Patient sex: M
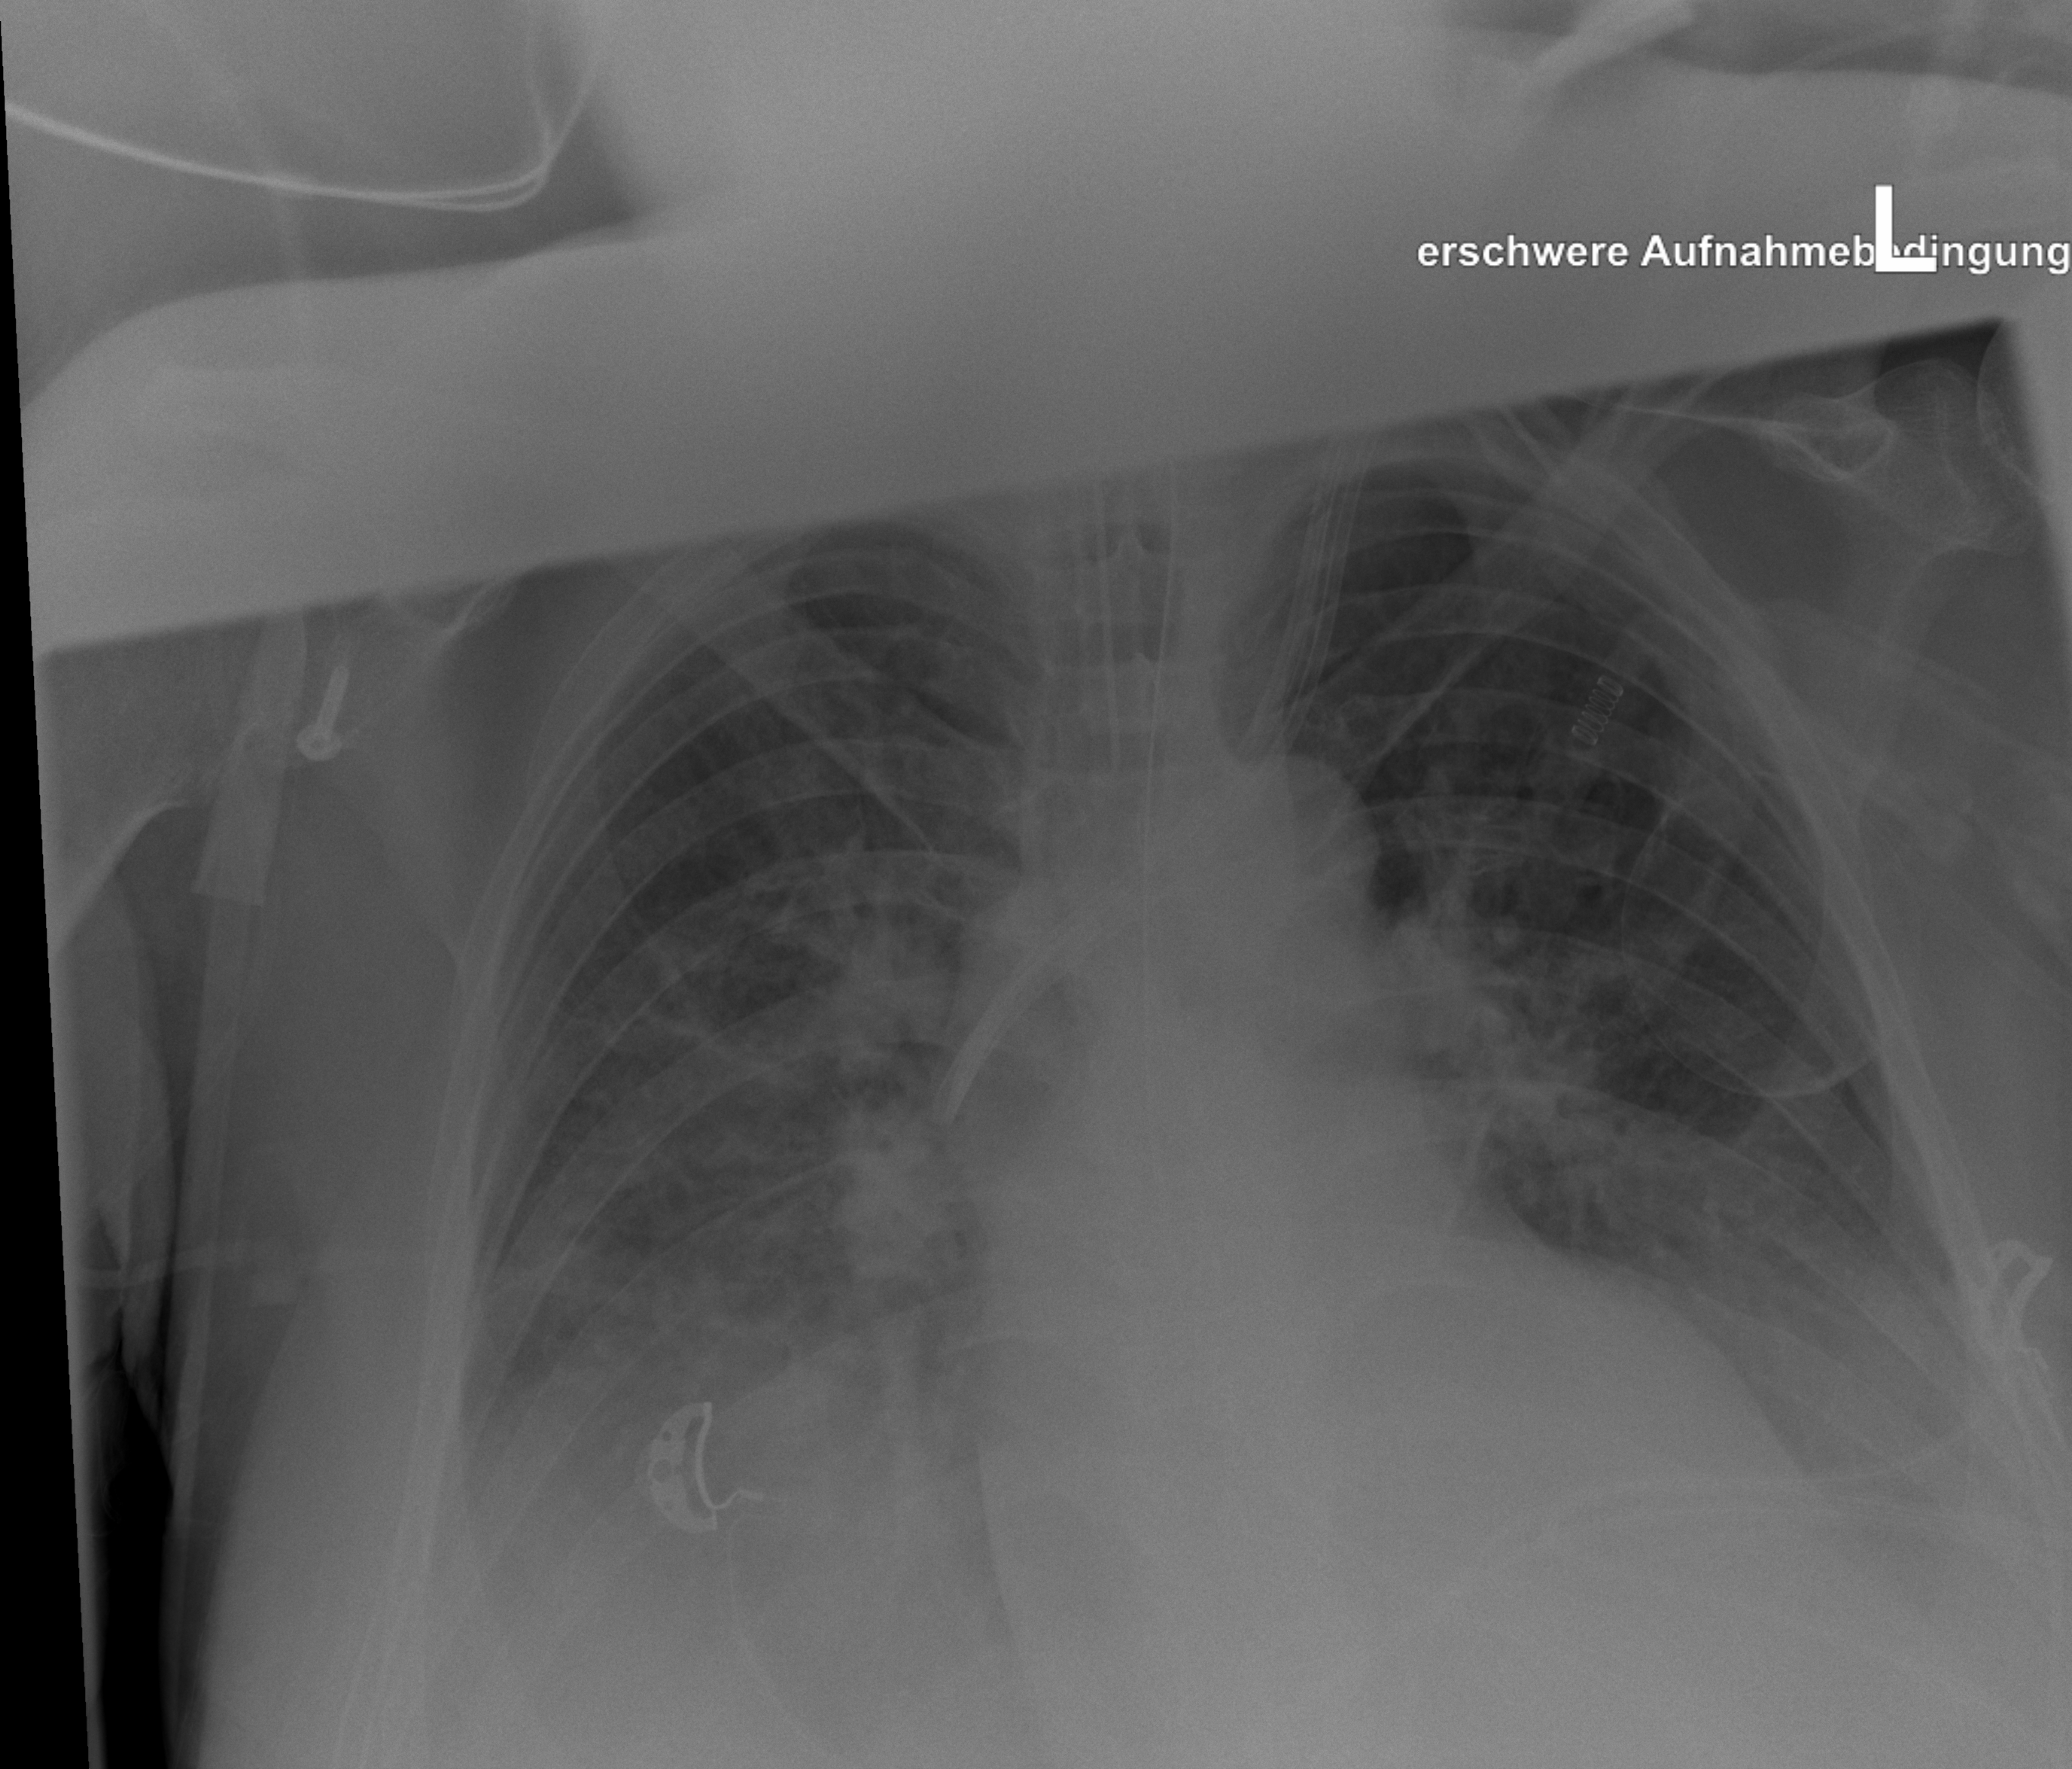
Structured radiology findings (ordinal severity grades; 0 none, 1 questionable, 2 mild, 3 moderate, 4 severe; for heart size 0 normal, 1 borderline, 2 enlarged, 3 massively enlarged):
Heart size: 1
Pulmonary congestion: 3
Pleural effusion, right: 2
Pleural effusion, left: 2
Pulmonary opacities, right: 2
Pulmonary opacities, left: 0
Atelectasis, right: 2
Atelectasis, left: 2